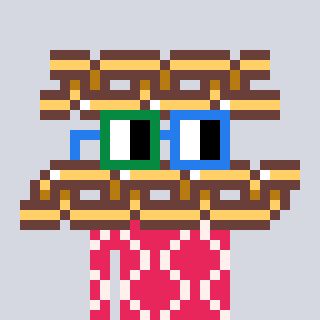
a pixel art character with square green and blue glasses, a chain-shaped head and a redpinkish-colored body on a cool background